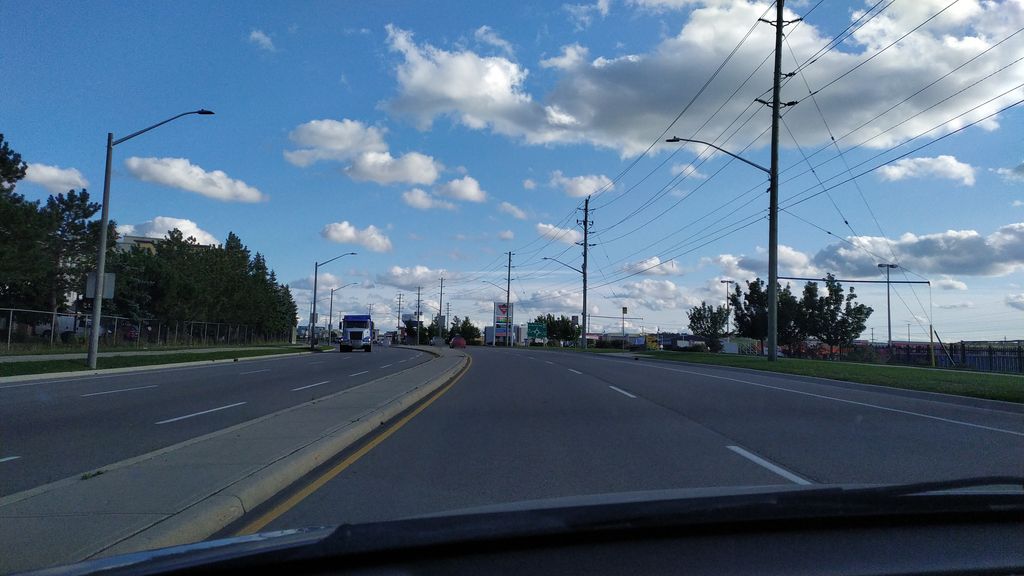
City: kitchener-waterloo